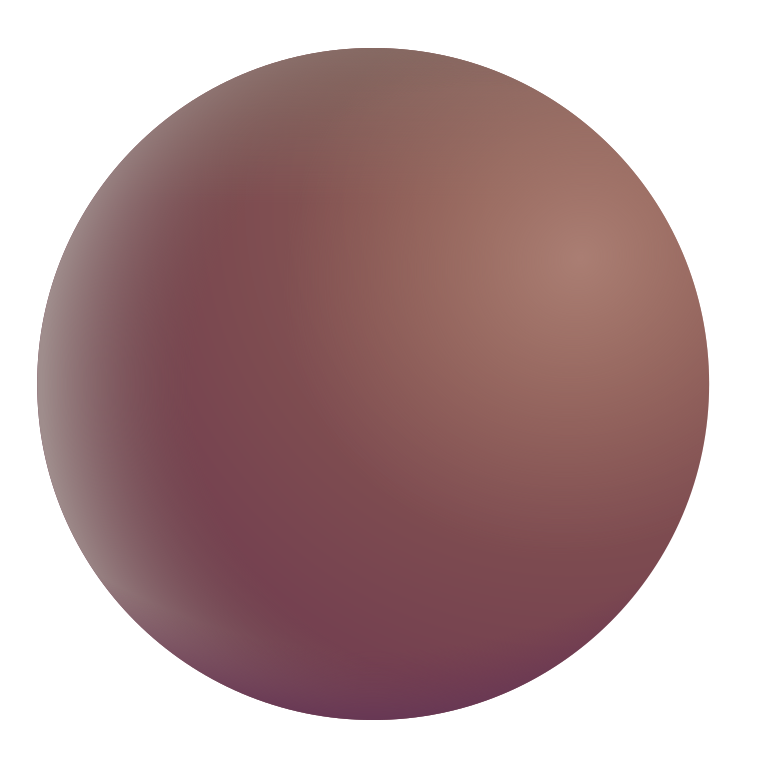
brown circle color